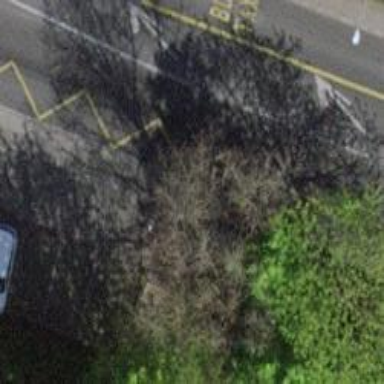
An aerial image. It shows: Asphalt sidewalk leading to platform for public transport.